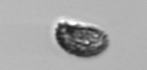
Label: Pseudochattonella_farcimen